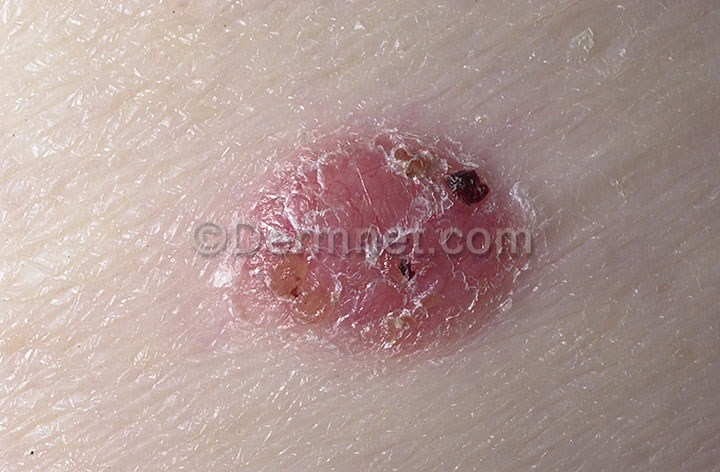
Disease: Actinic Keratosis Basal Cell Carcinoma and other Malignant Lesions